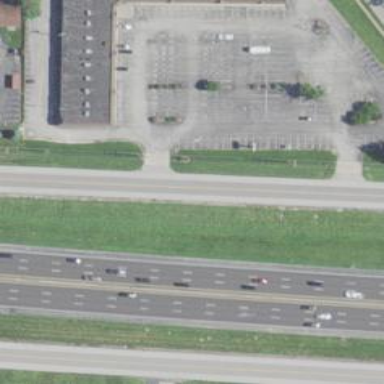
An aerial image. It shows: Retail area.